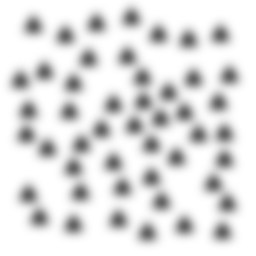
Squares: 0
Triangles: 48
Stars: 0
Total shapes: 48